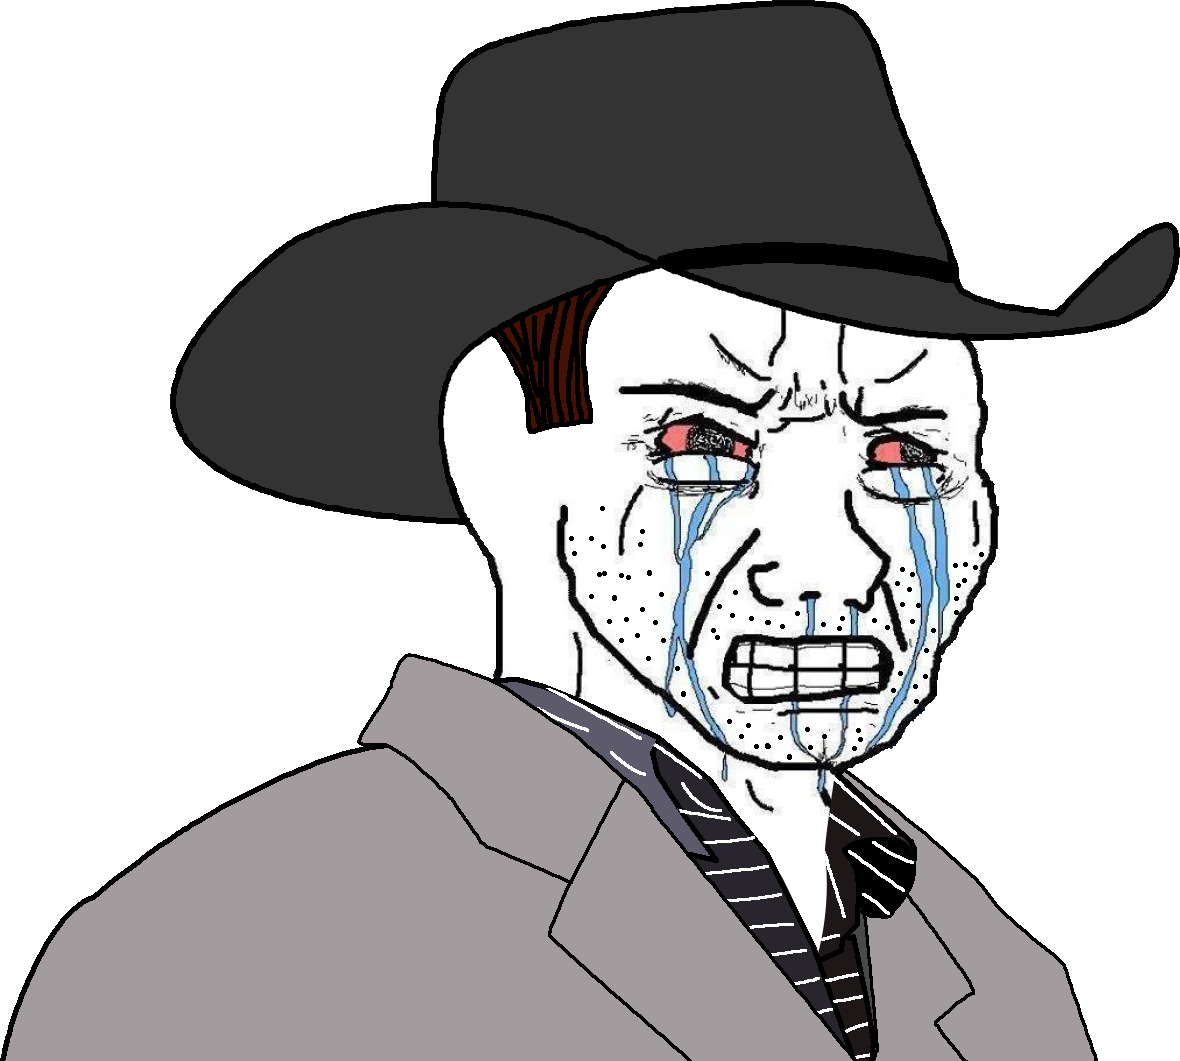
Label: 5_Crying_Wojak